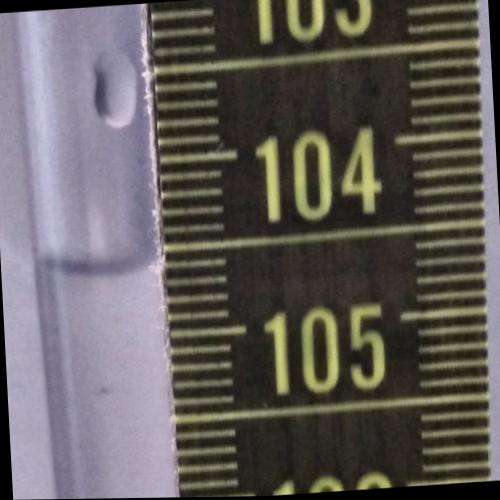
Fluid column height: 104.6 cm